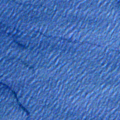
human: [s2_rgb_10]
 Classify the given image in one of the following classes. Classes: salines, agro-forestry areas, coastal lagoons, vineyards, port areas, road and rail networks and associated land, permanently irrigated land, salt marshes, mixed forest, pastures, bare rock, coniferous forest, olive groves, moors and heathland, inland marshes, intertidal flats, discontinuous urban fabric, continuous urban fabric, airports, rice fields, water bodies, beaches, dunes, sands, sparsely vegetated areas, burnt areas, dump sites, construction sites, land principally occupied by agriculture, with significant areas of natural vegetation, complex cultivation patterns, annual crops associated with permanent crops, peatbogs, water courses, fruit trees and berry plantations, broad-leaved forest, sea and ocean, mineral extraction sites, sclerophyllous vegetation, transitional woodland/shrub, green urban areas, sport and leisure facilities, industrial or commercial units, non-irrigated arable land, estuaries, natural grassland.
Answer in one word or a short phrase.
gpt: sea and ocean